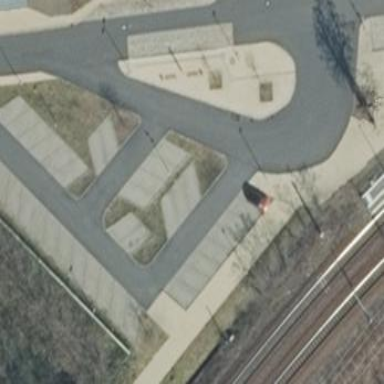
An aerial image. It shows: Parking area.